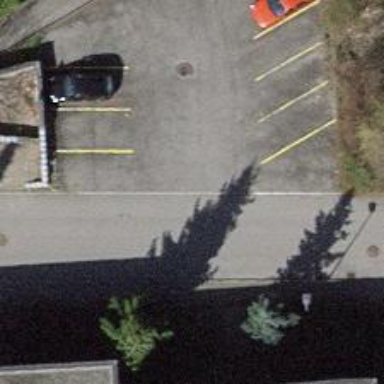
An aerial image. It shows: Road serving as parking aisle.